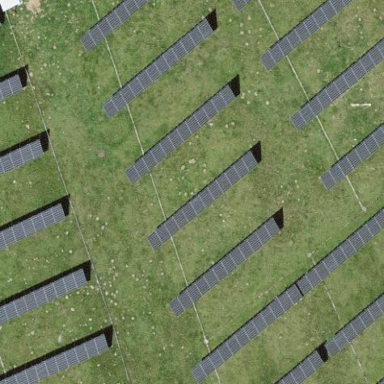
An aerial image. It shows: Solar photovoltaic panel generator.